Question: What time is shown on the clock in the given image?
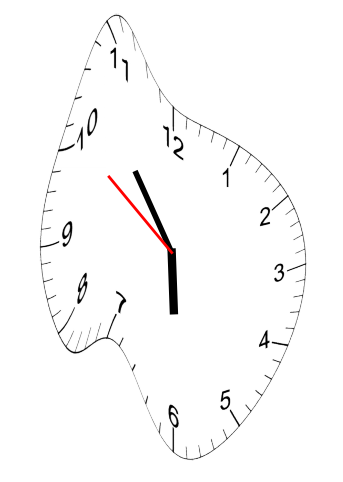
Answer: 05:53:51